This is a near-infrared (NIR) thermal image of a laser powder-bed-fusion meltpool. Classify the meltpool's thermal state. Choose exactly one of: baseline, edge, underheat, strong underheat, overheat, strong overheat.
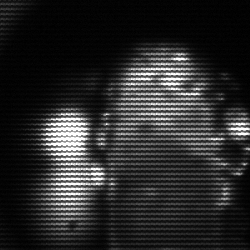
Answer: strong underheat